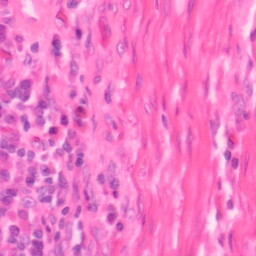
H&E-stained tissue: Colon